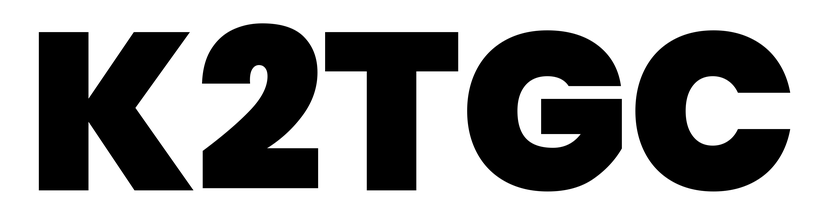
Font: Poppins-Black